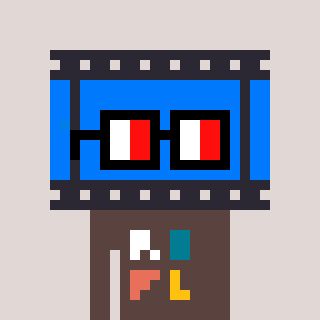
a pixel art character with square glasses with black frames and red eyes, a film strip-shaped head and a darkbrown-colored body on a warm background